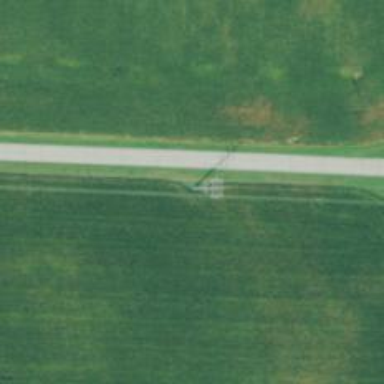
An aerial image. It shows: Power pole.